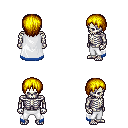
a pixel art fantasy rpg character, male body template, skeleton, white trimmed cape, white pants, blonde plain hairstyle, four views (front, back, left, right), 2x2 character sprite sheet, small pixel art, hard edges, no anti-aliasing